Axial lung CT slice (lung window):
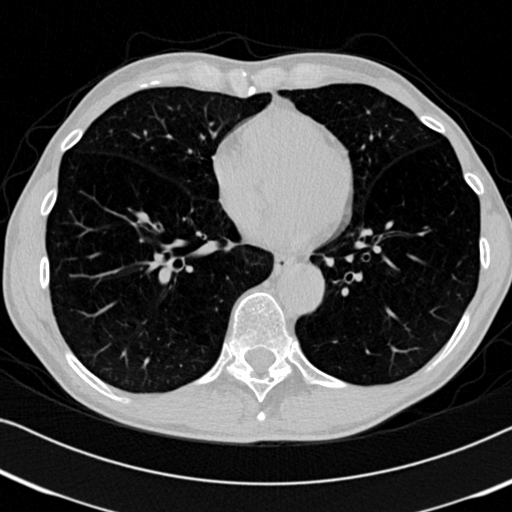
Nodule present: no